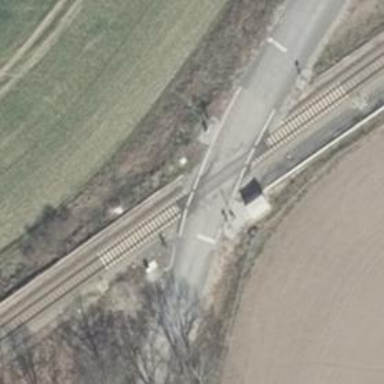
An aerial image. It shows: Level crossing along the railway.